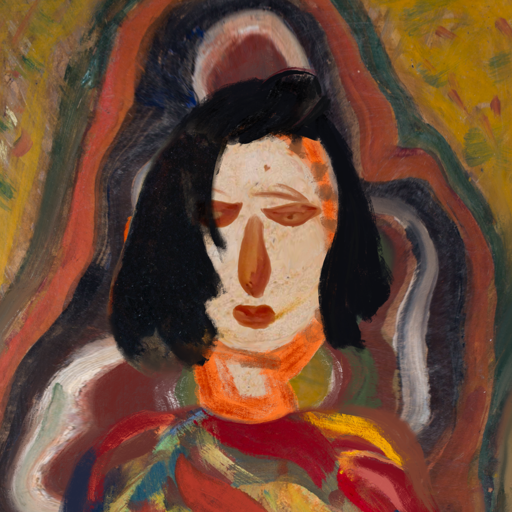
Background: AfterRaid, Head And Neck Front: Rupkatha, Face Front: Pious_Lady, Bust: Mother_And_Son_Son, Hair Front: Mosgoul, Head Accessory: Blank, Second Necklace: Blank, Necklace: Blank, Baby: Blank